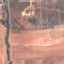
Land use / land cover: PermanentCrop